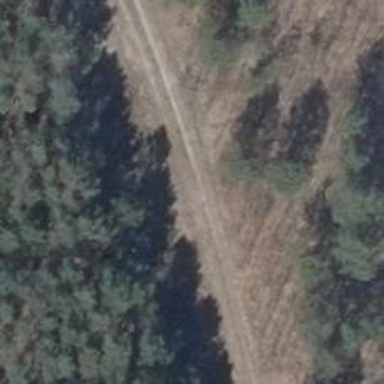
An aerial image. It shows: Track with grade5 tracktype.